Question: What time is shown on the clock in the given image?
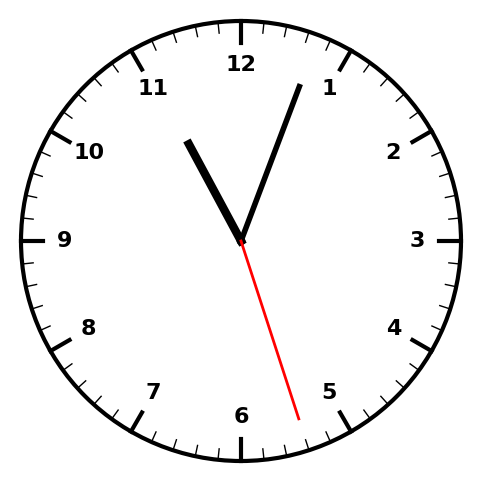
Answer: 11:03:27